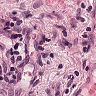
Metastatic tissue present: no